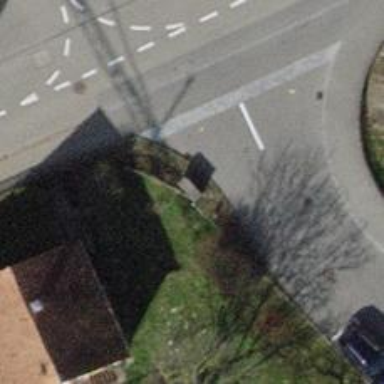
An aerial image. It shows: Street cabinet of man-made origin.